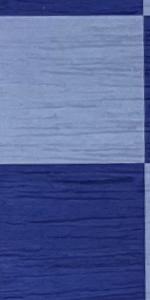
Label: Empty